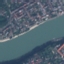
Land use / land cover class: River